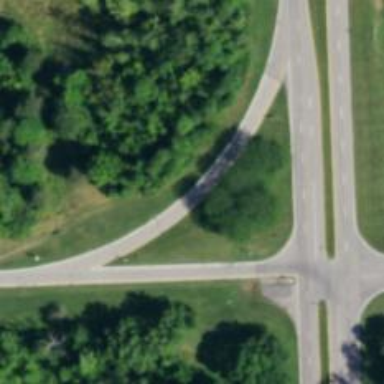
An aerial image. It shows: Asphalt road with primary link designation.